Here is a 2-D grayscale rendering of raw rotating-machine vibration samples (signal-to-image). Determine the machine's mechanical condition. Answer with exactly one of: normal, misalignment, unbalance, looseness.
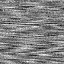
Answer: normal